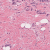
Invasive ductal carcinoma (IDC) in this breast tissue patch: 1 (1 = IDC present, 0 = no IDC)